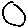
Label: circle